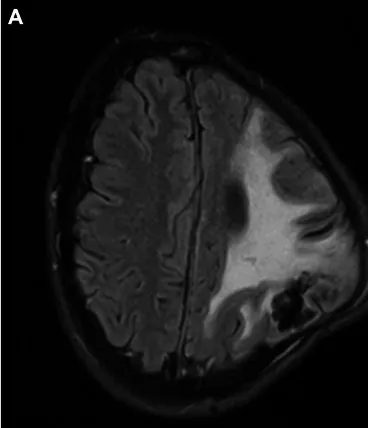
Contrast-enhanced cranial MRI six months post-admission. . (A) Axial FLAIR with substantial cortico-subcortical encephalomalacia causing a slight ipsilateral midline shift.
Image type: radiology (mri)